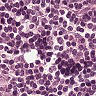
Metastatic tissue present: no